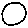
Label: circle